Interaction volume radius: 5 \u00c5
Interaction volume height: 15 \u00c5
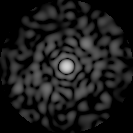
Disorder parameter: 0.8304